You are looking at the wavelet scalogram of a bearing's acceleration signal. Classify the bearing condition as one of: normal, inner_race, outer_race, ball.
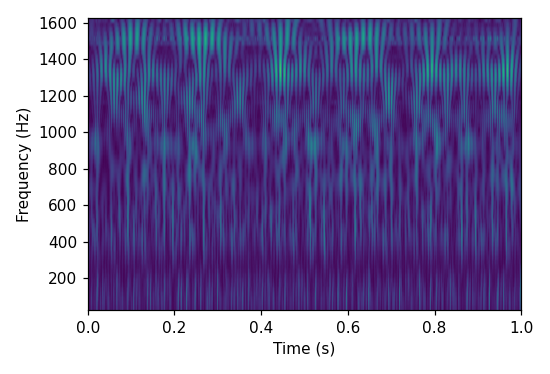
Answer: inner_race